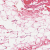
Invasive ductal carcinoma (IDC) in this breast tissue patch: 0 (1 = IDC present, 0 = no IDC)